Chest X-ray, PA view. Patient: 44 years old, sex M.
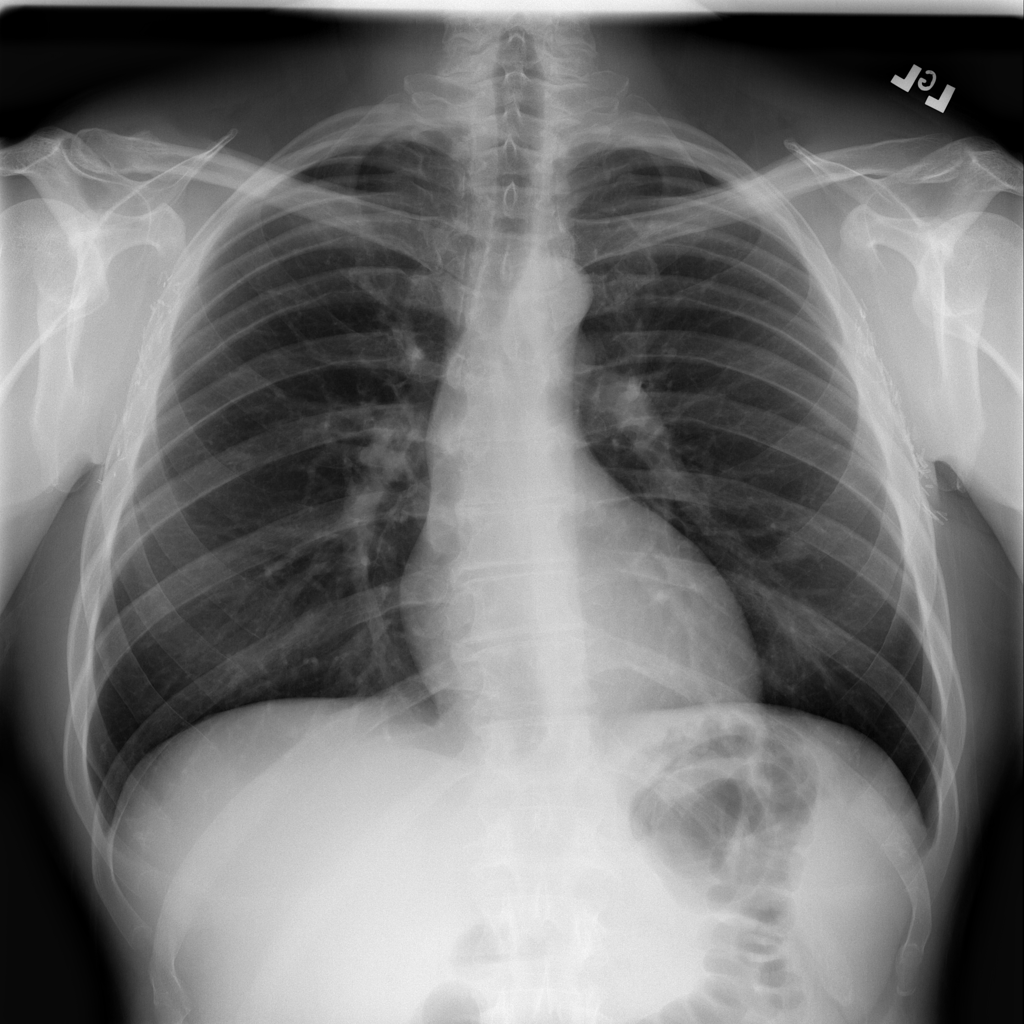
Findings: No Finding